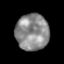
Tissue: prostate
Cell type: Epithelial cells
Senescence score: 0.2913
Nuclear area (px): 1181
Mean DAPI intensity: 139.229